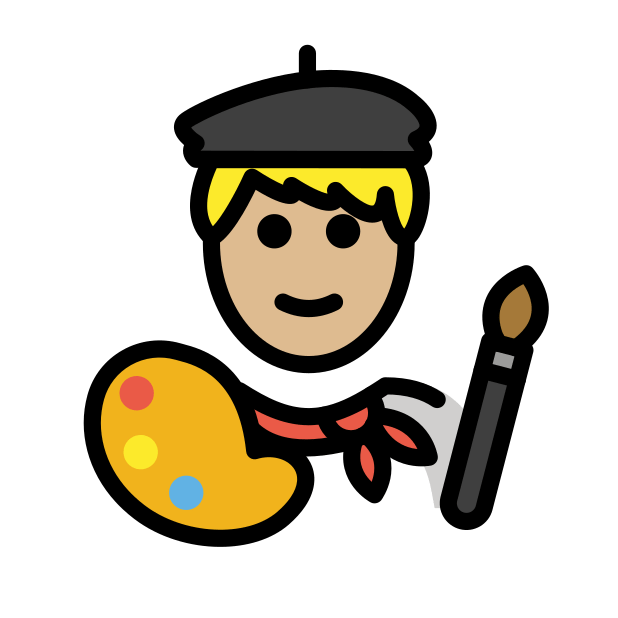
artist: medium-light skin tone